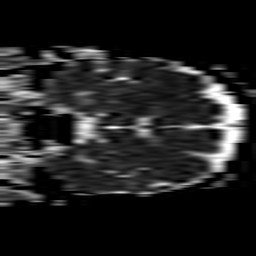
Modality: ADC
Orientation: coronal
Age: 55
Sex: male
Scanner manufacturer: philips
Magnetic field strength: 1.5 T
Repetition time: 3.134 s
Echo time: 0.06922 s